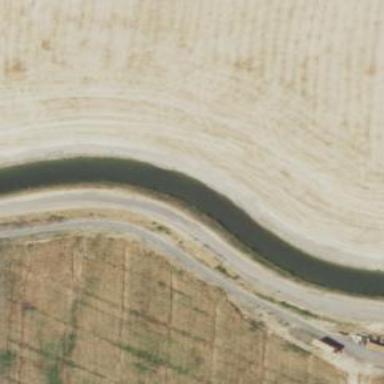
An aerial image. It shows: Canal.